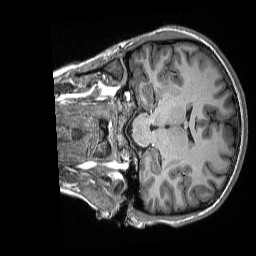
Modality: T1w
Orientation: coronal
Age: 25
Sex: female
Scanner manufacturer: siemens
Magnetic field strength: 3 T
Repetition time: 2.3 s
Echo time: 0.00298 s